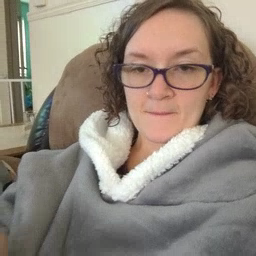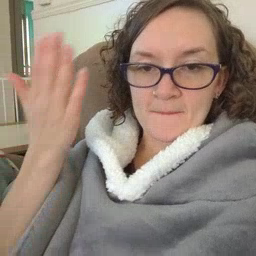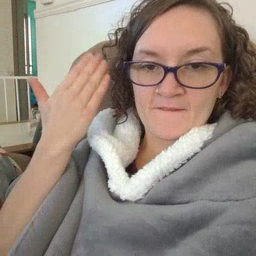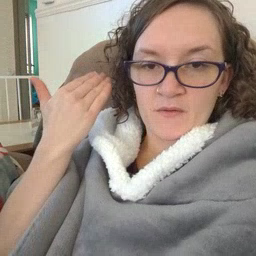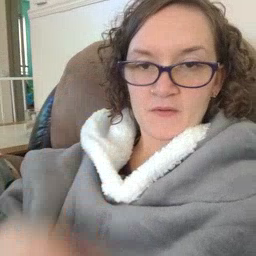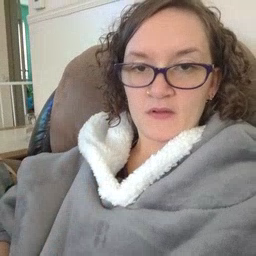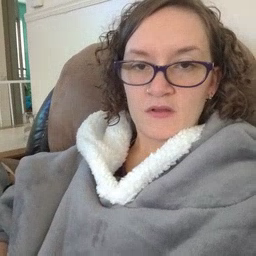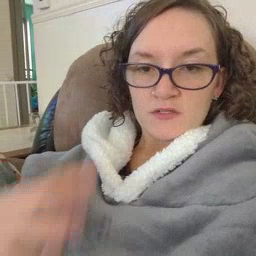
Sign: before